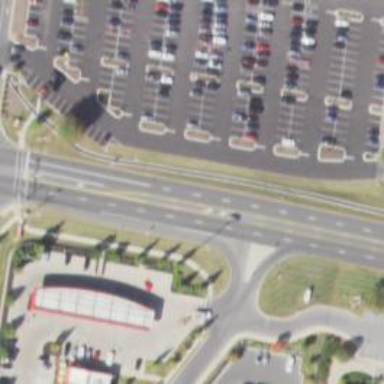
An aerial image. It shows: Asphalt road with primary link designation.